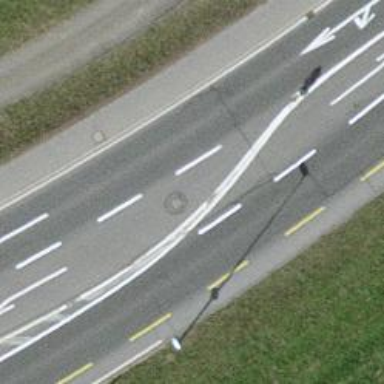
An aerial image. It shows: Secondary road with asphalt surface. There is dedicated cycle lane on the left side.